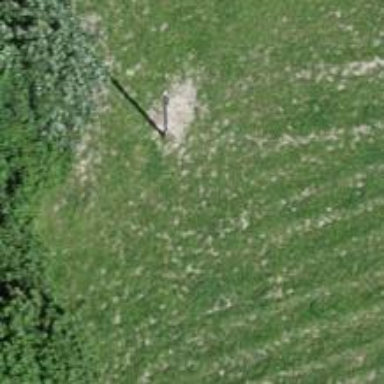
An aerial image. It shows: Power pole.